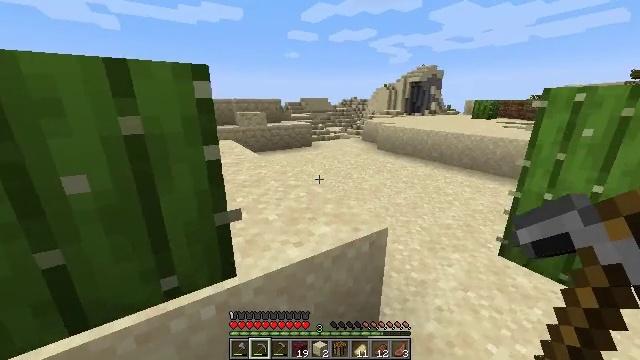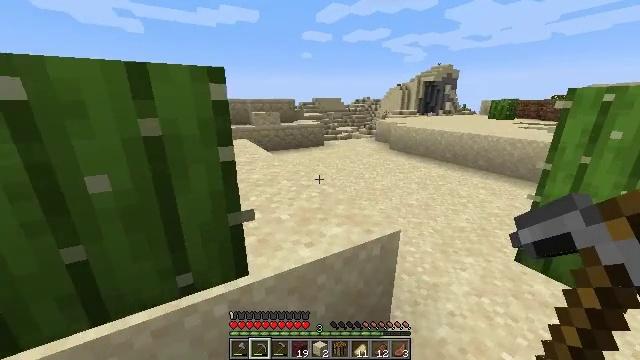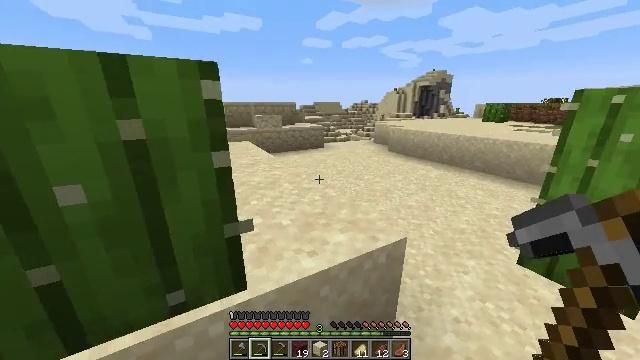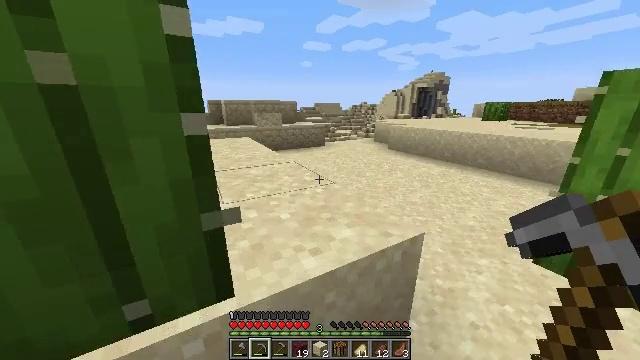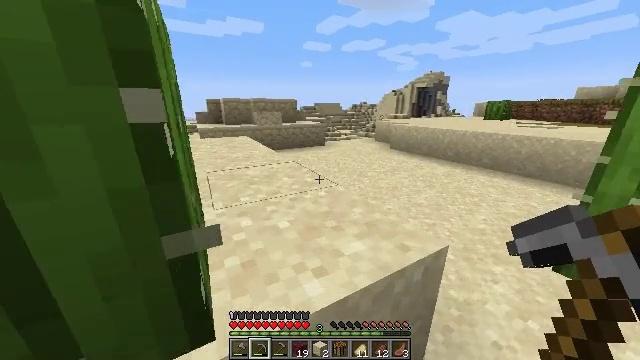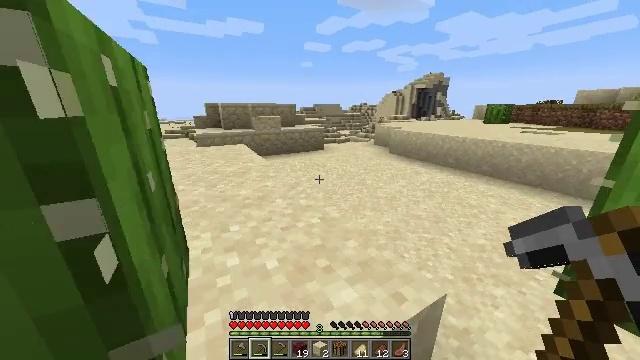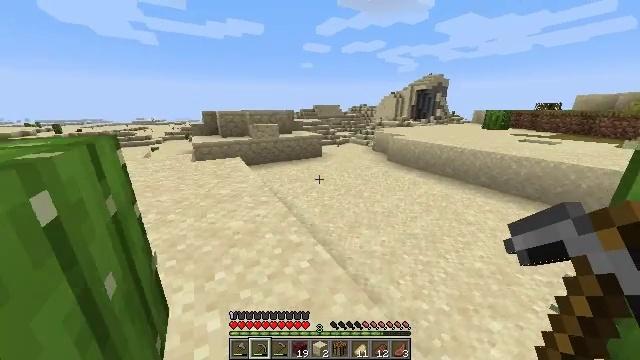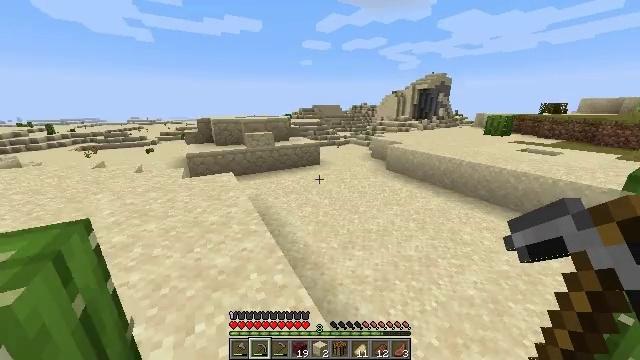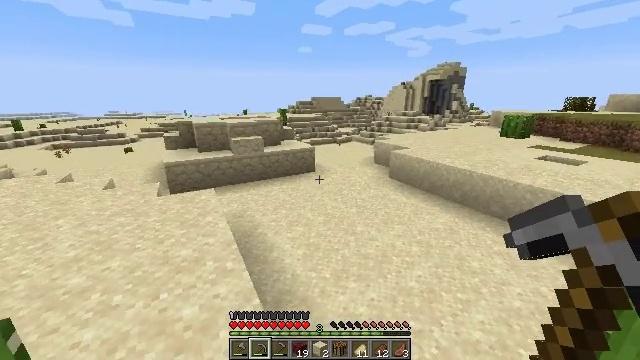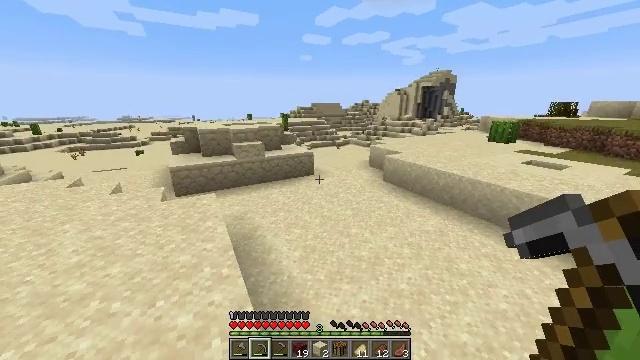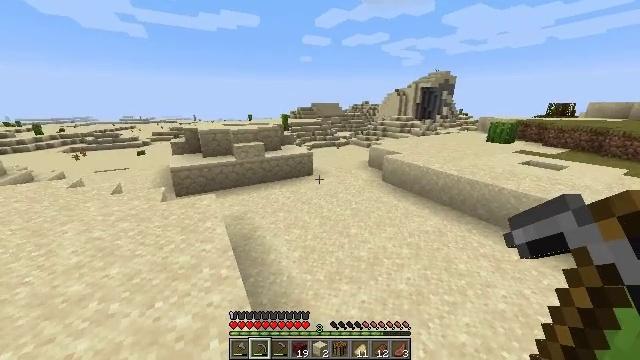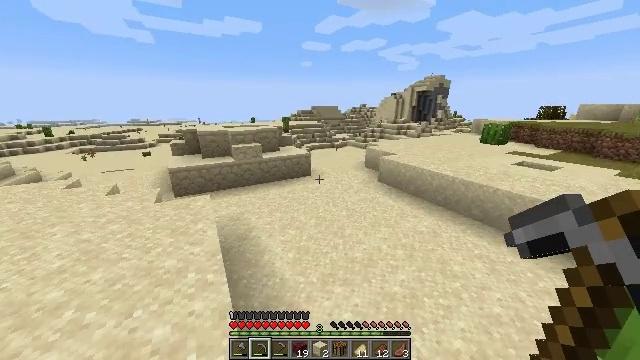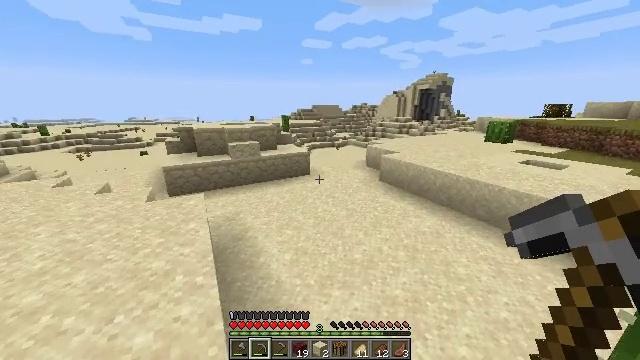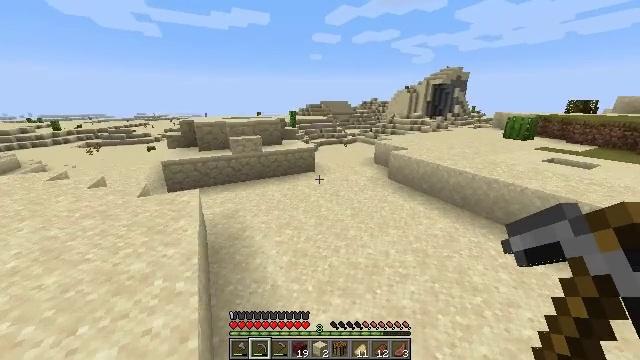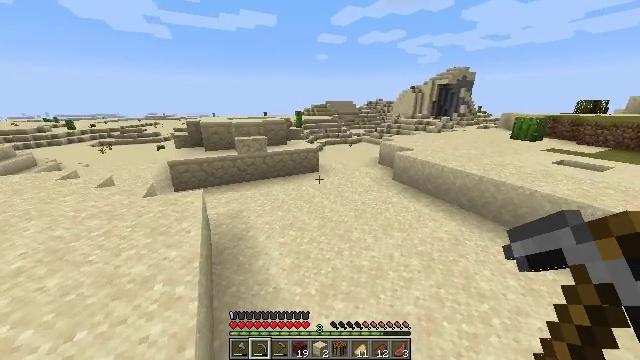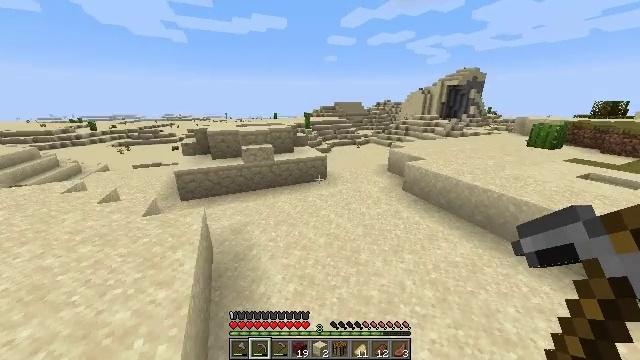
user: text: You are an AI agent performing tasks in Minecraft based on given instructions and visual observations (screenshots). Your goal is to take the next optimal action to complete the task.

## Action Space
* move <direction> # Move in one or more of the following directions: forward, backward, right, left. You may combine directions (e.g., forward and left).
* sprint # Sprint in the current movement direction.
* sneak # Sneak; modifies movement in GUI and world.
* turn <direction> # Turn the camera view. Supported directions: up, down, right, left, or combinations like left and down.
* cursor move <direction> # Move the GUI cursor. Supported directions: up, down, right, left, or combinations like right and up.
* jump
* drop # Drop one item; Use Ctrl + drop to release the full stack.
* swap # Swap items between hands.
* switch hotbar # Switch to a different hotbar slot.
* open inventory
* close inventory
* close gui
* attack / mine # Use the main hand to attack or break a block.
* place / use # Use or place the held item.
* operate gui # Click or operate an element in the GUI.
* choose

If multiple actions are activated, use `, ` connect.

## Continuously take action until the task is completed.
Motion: motion action
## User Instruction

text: Extract sandstone stairs from a building.
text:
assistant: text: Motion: move forward, sprint, turn left, jump
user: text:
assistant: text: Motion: move forward, sprint, jump
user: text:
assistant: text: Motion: move forward, sprint, jump
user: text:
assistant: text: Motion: move forward, sprint, jump
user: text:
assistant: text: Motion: move forward, sprint, jump
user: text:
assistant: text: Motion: move forward, sprint, jump
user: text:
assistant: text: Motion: move forward, sprint, jump
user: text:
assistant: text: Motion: move forward, sprint, jump
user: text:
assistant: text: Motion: move forward, sprint, jump
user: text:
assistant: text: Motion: move forward, sprint, jump
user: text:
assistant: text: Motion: move forward, sprint, jump
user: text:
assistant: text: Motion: move forward, sprint, jump
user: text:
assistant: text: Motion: move forward, sprint, turn left, jump
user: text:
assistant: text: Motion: move forward, sprint, turn left, jump
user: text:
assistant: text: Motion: move forward, sprint, turn left, jump
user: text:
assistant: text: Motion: move forward, sprint, turn left, jump
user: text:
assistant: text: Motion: move forward, sprint, turn left, jump
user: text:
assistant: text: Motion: move forward, sprint, turn left, jump
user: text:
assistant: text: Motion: move forward, sprint, jump
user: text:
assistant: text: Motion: move forward, turn left, jump
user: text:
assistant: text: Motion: move forward, turn left, jump
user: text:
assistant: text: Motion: move forward, turn left, jump
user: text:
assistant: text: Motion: move forward, jump
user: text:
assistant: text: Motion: move forward and move left, jump
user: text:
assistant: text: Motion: move forward and move left, turn left, jump
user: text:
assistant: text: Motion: move forward and move left, turn left, jump
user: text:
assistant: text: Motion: move forward and move left, turn left, jump
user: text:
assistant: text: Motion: move forward and move left, jump
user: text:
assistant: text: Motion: move forward, attack / mine, jump
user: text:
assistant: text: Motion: move forward, attack / mine